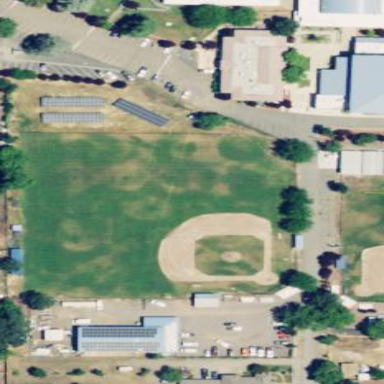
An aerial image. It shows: Grass pitch designated for softball.